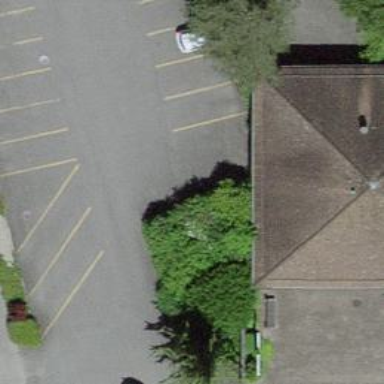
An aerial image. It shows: Parking aisle designated as service road.